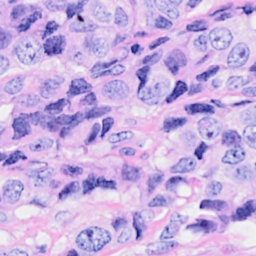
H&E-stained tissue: Breast